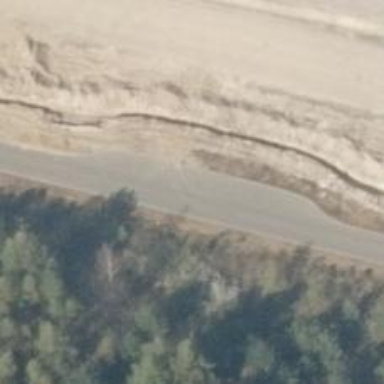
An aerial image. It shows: Passing place on the road.